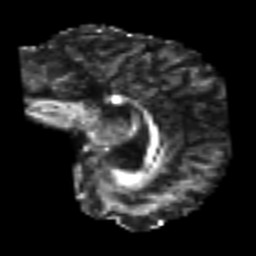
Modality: FA
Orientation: sagittal
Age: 29
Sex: female
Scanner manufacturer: siemens
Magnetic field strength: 3 T
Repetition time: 4.987 s
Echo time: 0.0792 s